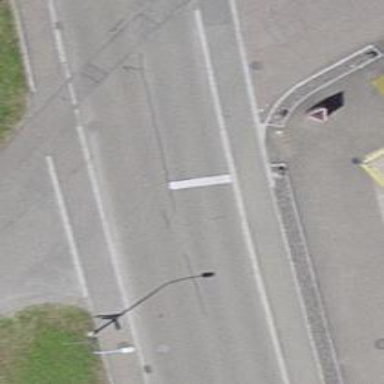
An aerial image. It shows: Asphalt road classified as tertiary.